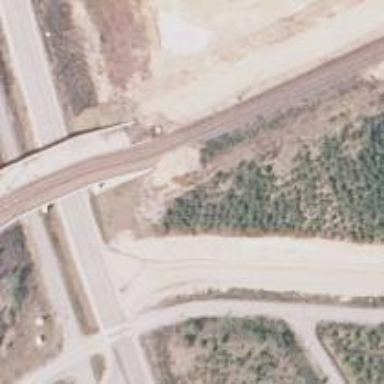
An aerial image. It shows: Bridge with electrified continuous railway track and contact line.